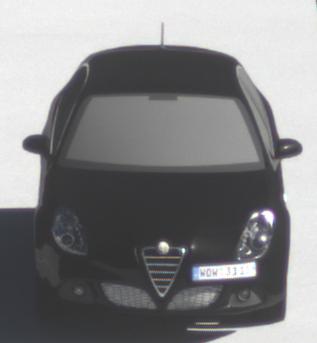
Make: Alfa Romeo
Model: Giulietta 1.4 TB 16V
Detailed model: Giulietta (940)
Model produced from: 2010/05
Model produced until: 2013/03
Doors: 5
Color: black
Road condition: dry road
Daytime: morning or afternoon
Contrast: high contrast